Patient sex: M
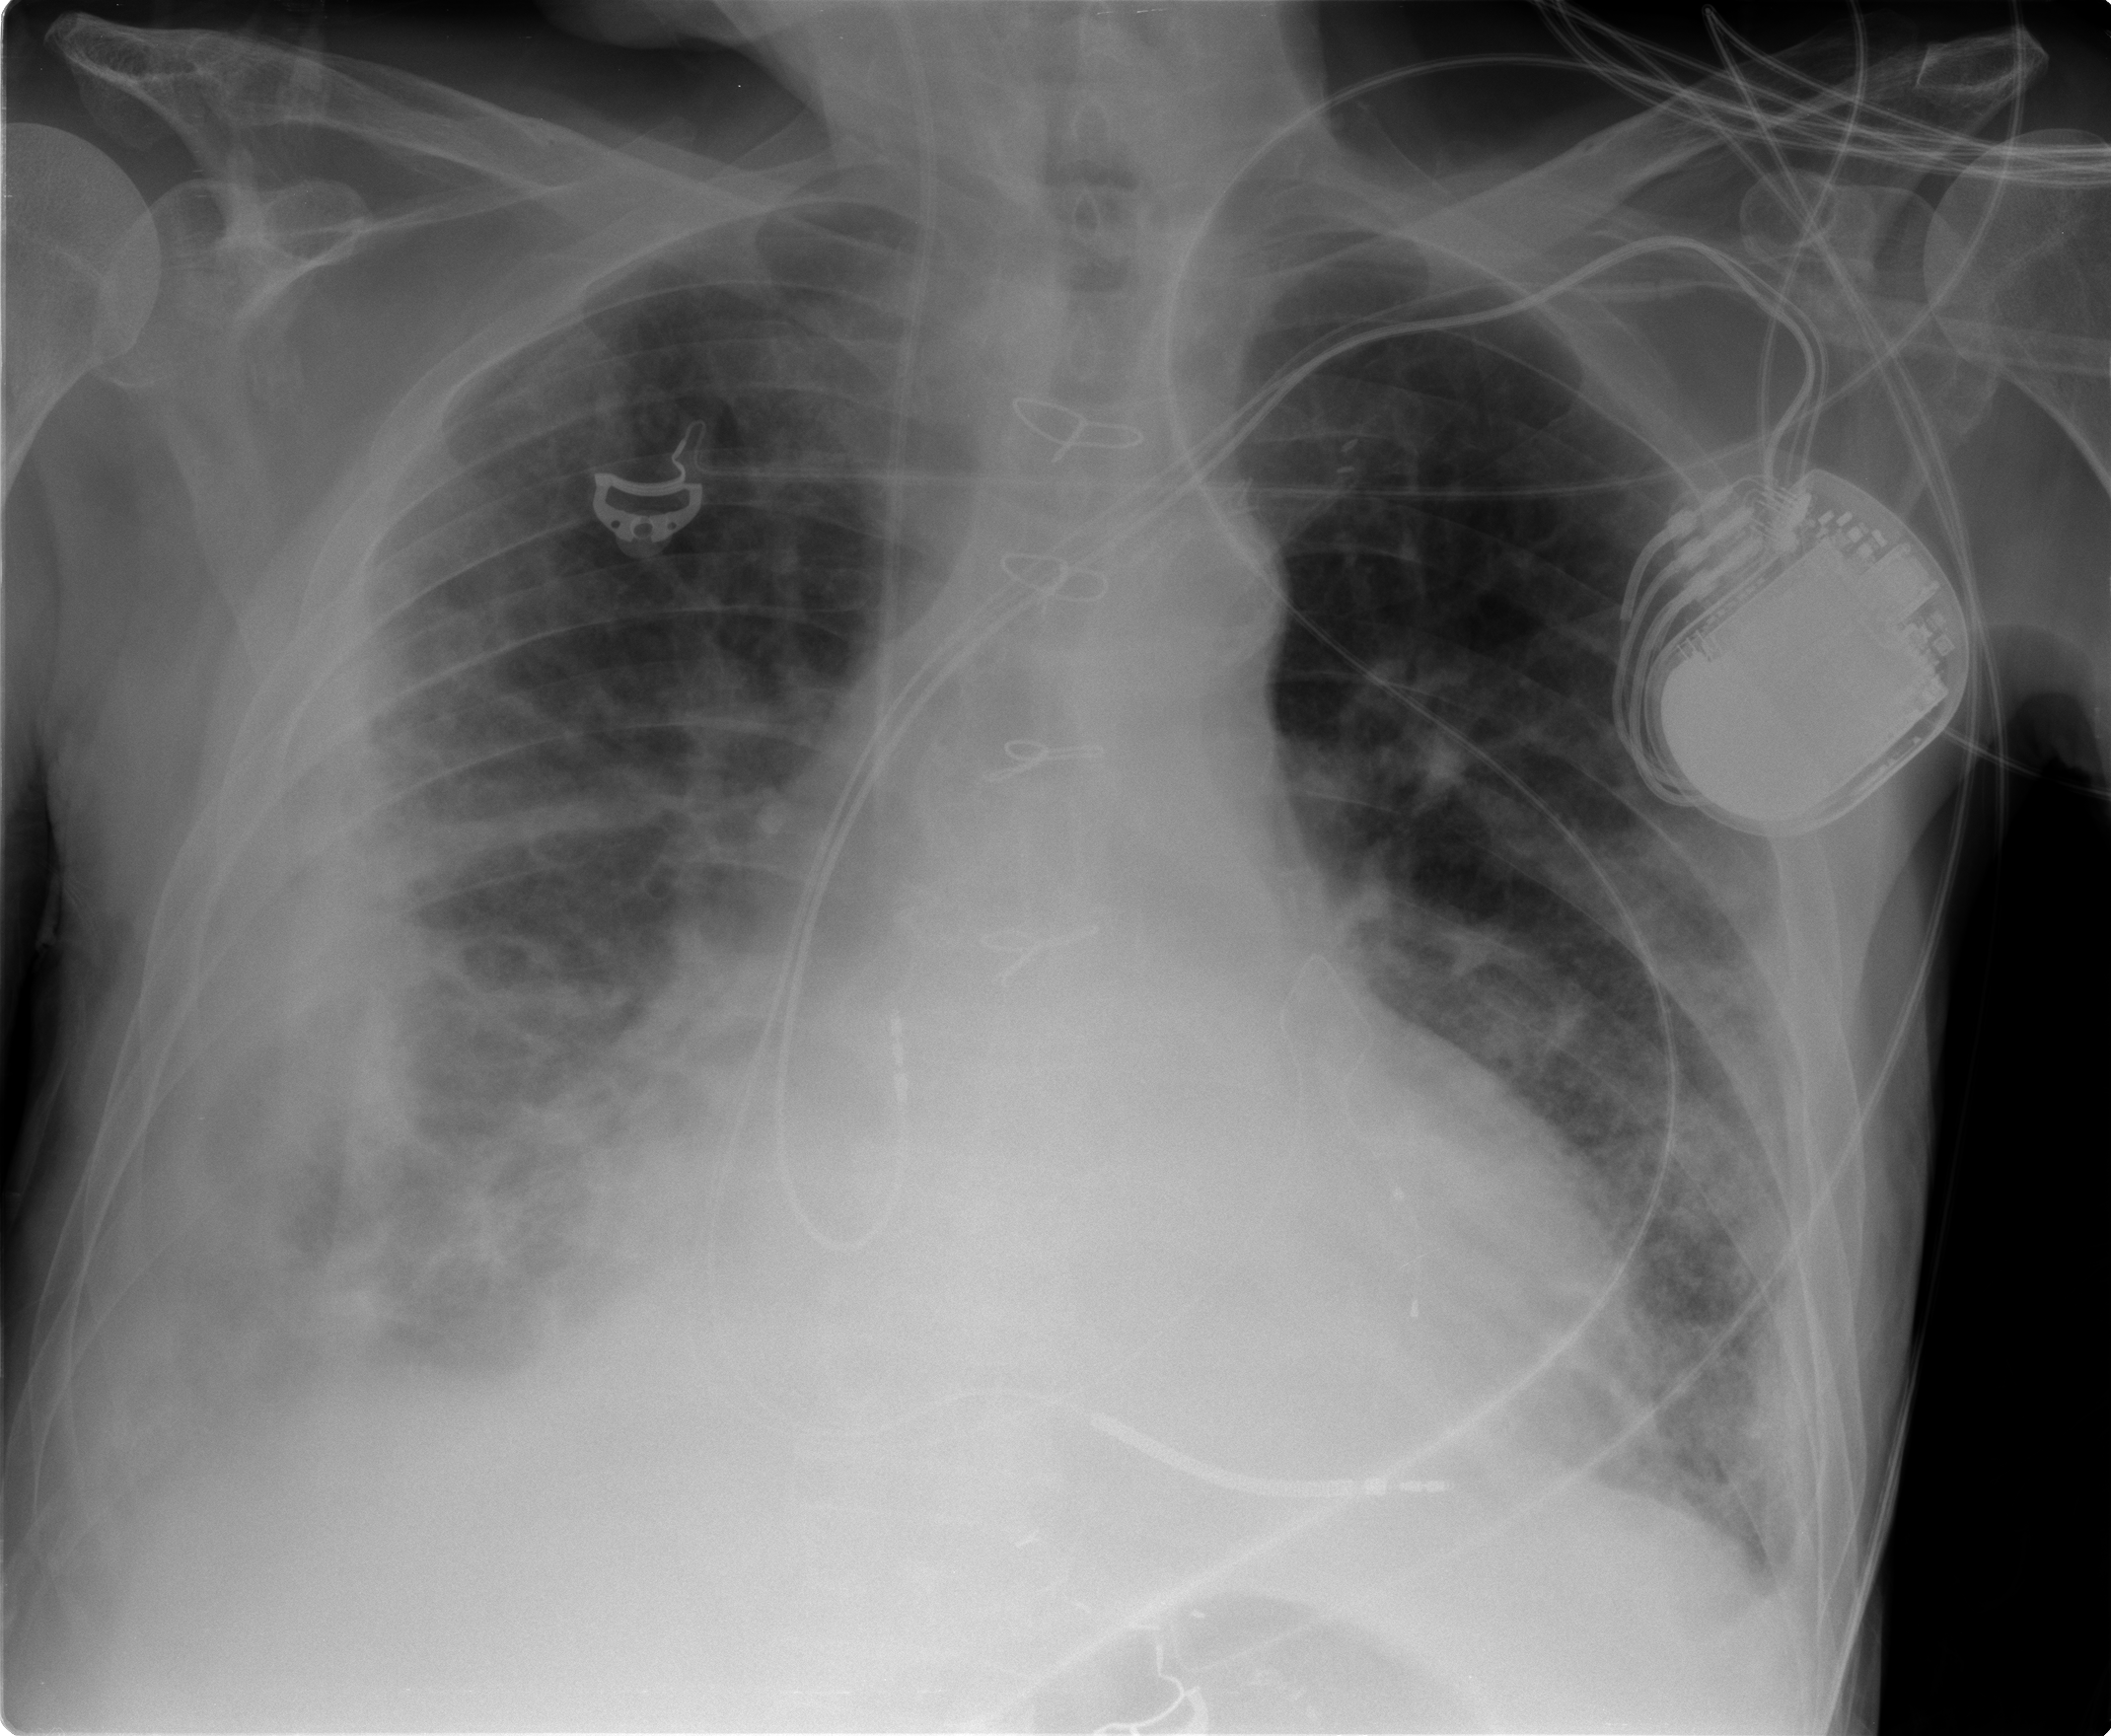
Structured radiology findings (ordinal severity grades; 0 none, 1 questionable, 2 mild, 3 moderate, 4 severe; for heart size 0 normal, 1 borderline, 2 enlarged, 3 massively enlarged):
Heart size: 2
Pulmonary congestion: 1
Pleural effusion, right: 2
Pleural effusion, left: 1
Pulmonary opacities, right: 3
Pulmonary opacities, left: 2
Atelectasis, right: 3
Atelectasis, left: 2